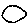
Label: circle